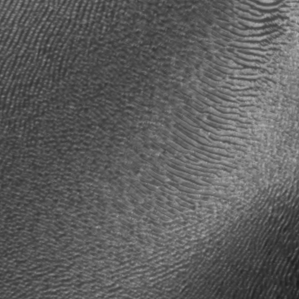
Label: frost